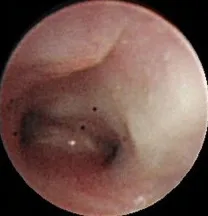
(F) Unobstructed carina after stent removal.
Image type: endoscopy (airway_endoscopy)